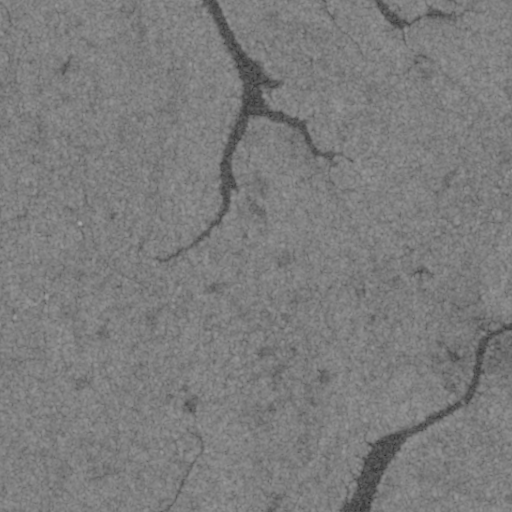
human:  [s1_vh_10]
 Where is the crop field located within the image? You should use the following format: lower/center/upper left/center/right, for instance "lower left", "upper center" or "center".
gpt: The crop field is located in the lower right of the image.
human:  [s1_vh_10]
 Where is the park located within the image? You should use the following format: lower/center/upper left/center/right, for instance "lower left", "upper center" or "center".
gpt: There is no park in the image.

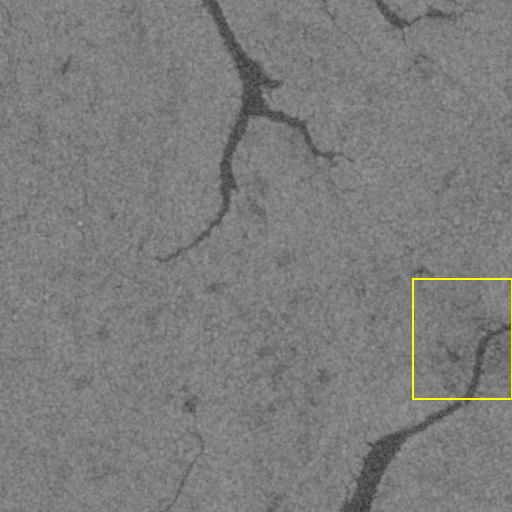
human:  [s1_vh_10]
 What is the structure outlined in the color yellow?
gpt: The structure outlined in yellow is a crop field.
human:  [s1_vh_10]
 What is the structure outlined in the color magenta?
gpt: There is no magenta outline.